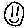
Label: smiley face